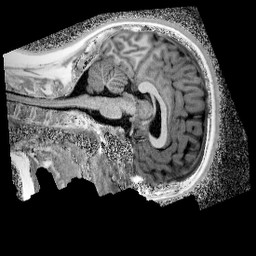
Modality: UNIT1_denoised
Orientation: sagittal
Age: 13
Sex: female
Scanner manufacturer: siemens
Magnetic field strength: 3 T
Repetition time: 4 s
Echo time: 0.00299 s